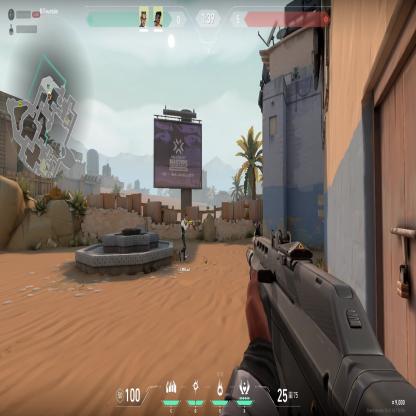
Label: teammate